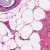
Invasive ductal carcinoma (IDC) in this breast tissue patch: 0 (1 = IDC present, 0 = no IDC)